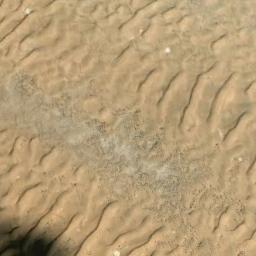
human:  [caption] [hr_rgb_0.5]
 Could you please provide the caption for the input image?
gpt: The desert has yellow sand and lots of transverse sand ridges .

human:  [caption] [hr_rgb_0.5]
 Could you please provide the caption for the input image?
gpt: There is a small patch of vegetation on the edge of the desert .

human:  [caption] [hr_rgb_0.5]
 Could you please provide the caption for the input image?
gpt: This is a yellow desert with wavy stripes .

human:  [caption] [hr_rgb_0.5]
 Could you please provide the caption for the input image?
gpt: The desert is full of yellow sand .

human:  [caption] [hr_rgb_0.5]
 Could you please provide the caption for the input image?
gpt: A desert produces some patterned stripes .